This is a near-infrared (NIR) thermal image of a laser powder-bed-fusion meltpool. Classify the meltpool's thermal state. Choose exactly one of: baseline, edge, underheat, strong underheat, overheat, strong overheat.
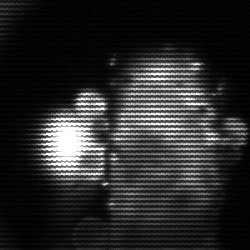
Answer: strong underheat